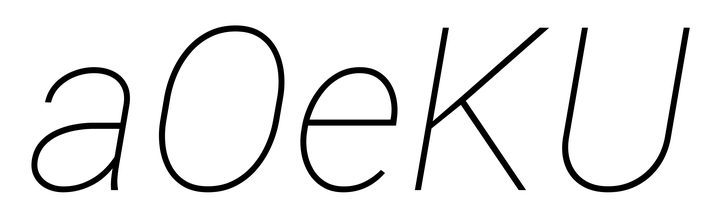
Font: Roboto-Italic_Thin_Italic